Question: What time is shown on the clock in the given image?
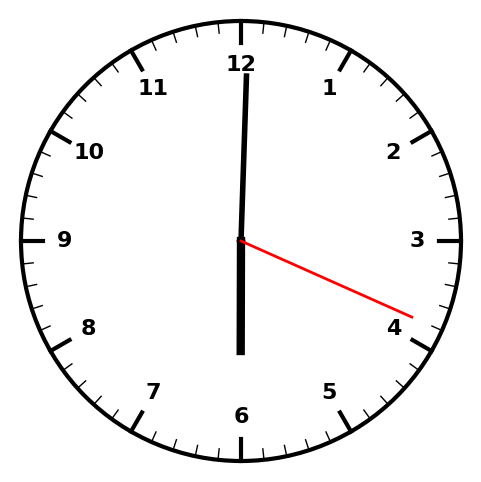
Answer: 06:00:19